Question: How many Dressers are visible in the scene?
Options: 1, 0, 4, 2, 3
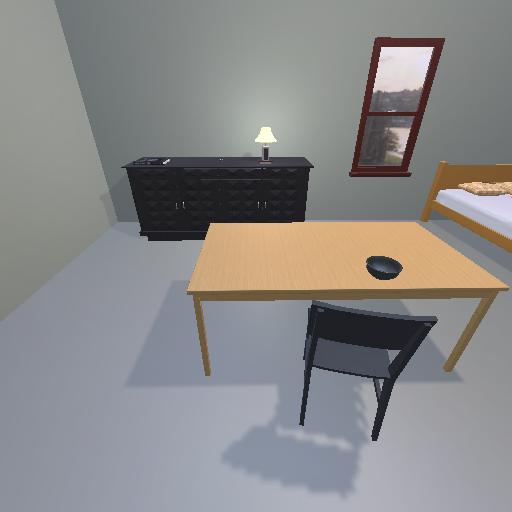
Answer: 1